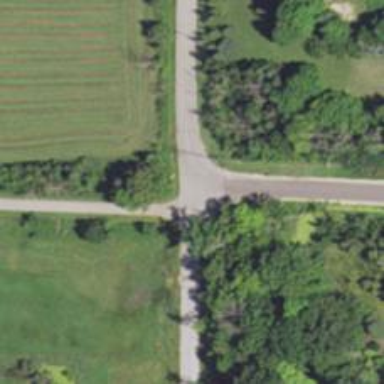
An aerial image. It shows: Road with stop sign.